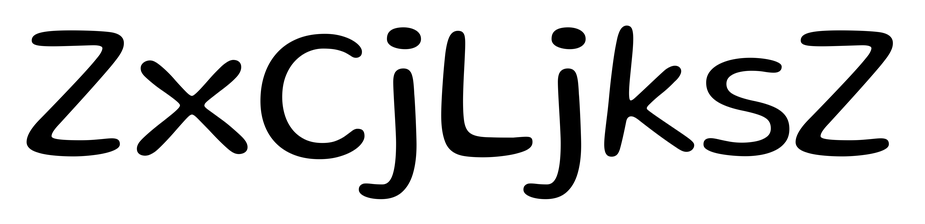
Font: Gluten_Light